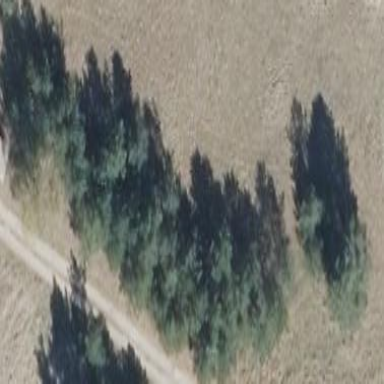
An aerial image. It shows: Evergreen needle-leaved woodland.